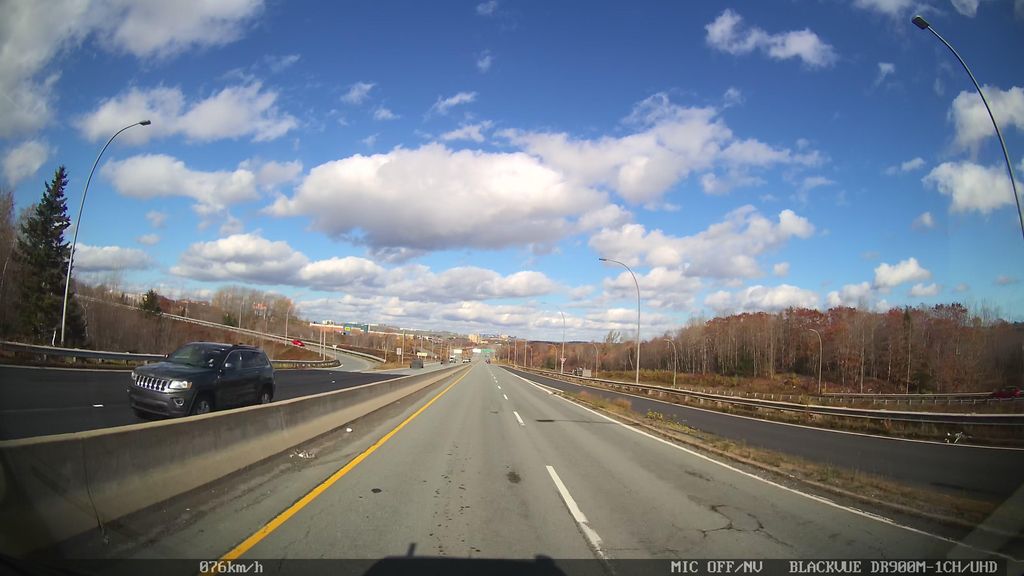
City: halifax